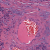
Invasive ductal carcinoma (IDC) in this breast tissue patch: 0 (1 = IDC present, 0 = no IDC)